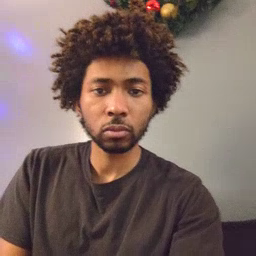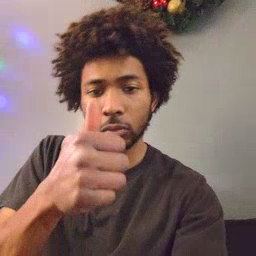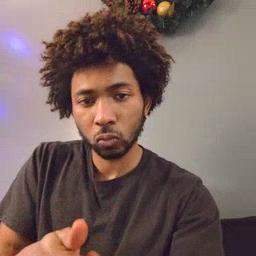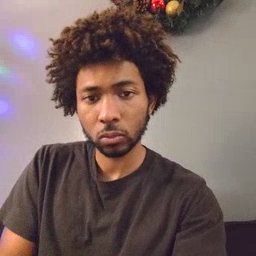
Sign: every